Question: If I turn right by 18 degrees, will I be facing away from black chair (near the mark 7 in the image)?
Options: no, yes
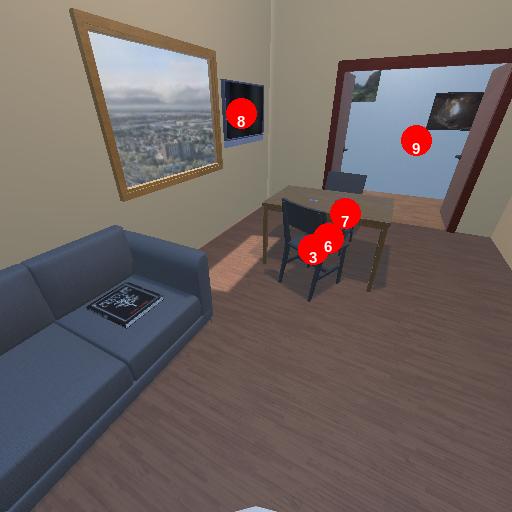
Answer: no